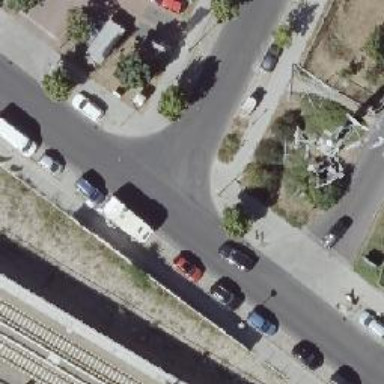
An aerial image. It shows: Street-side parking area with sett surface.